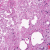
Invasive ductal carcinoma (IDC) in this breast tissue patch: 0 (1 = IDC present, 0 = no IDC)